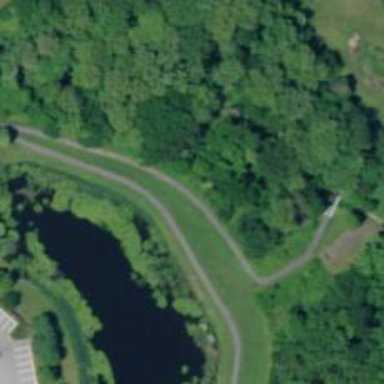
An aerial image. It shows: Asphalt cycleway.